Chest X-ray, AP view. Patient: 58 years old, sex F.
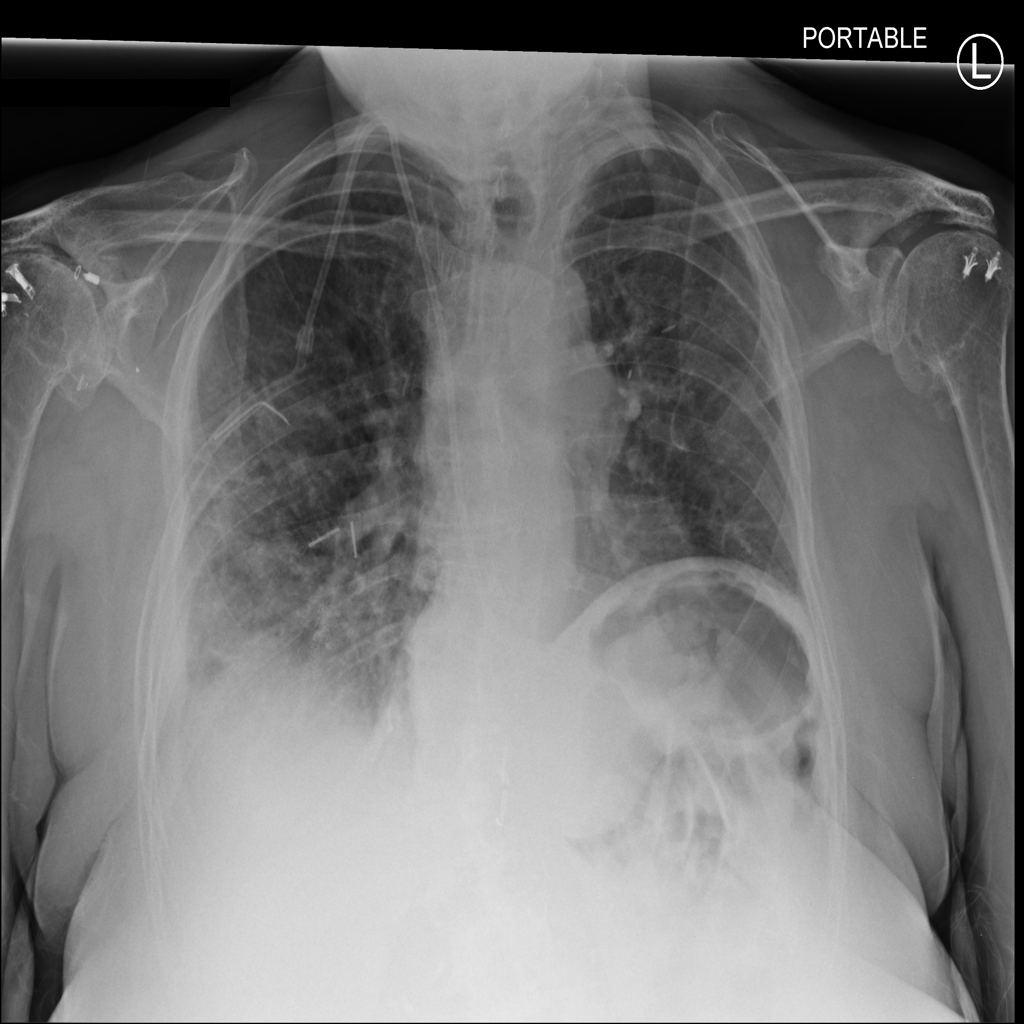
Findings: Infiltration